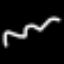
Label: squiggle